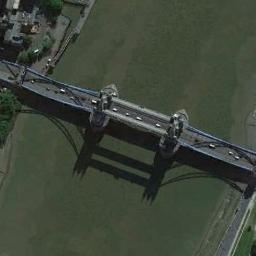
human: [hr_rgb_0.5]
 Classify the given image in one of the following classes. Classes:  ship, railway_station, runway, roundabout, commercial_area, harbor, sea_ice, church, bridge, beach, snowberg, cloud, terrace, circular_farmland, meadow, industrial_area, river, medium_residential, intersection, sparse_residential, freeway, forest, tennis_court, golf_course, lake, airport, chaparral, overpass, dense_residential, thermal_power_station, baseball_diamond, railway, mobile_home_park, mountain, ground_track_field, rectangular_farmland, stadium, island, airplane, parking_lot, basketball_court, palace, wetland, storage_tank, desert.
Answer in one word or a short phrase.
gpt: bridge